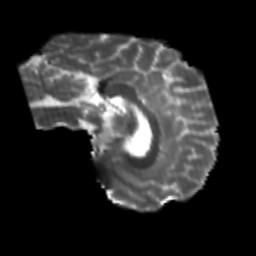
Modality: T2w
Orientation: sagittal
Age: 22
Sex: male
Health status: healthy
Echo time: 0.074 s